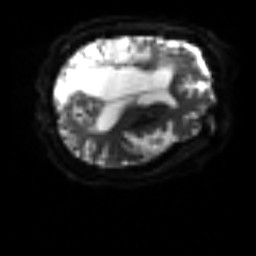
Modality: sbref
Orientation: axial
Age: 65
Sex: female
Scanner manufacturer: siemens
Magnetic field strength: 3 T
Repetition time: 3.2 s
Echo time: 0.081 s